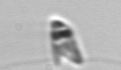
Label: Chrysochromulina_lanceolata